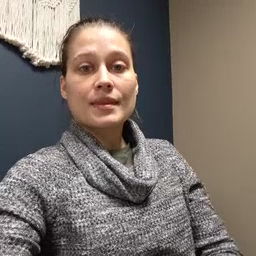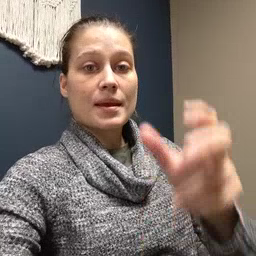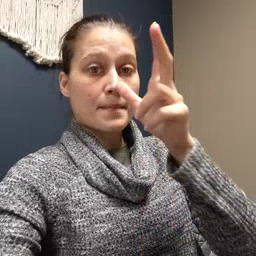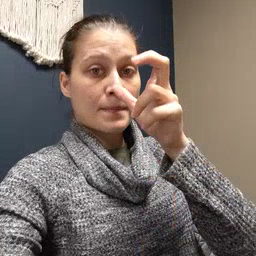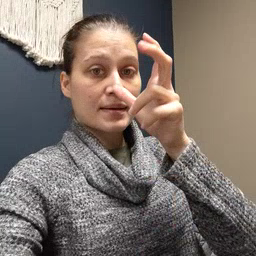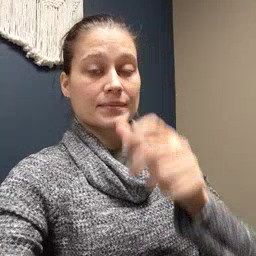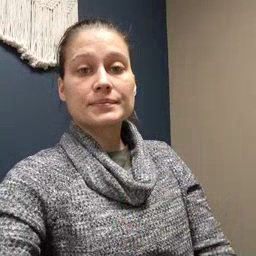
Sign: bug